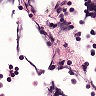
Metastatic tissue present: no